八年级 · 组合几何学
如图, 已知 $A C \perp B C, B D \perp A D, A C$ 与 $B D$ 交于 $O, A C=B D$.

求证：（1） $B C=A D$;

(2) $\triangle O A B$ 是等腰三角形.

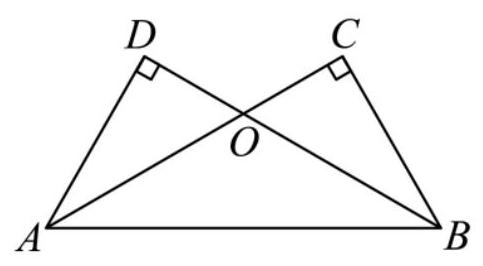
答案: 证明: (1) $\because A C \perp B C, B D \perp A D$,

$\therefore \triangle A B C$ 与 $\triangle B A D$ 是直角三角形,

在 $\triangle A B C$ 和 $\triangle B A D$ 中, $\because A C=B D, A B=B A, \angle A C B=\angle B D A=90^{\circ}$,

$\therefore \triangle A B C \cong \triangle B A D(H L)$
$\therefore B C=A D$.

(2) $\because \triangle A B C \cong \triangle B A D$

$\therefore \angle C A B=\angle D B A$

$\therefore O A=O B$.

$\therefore \triangle O A B$ 是等腰三角形.